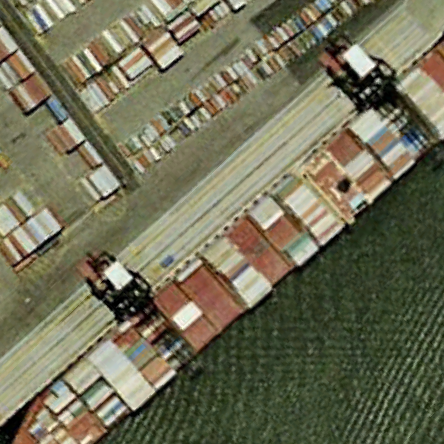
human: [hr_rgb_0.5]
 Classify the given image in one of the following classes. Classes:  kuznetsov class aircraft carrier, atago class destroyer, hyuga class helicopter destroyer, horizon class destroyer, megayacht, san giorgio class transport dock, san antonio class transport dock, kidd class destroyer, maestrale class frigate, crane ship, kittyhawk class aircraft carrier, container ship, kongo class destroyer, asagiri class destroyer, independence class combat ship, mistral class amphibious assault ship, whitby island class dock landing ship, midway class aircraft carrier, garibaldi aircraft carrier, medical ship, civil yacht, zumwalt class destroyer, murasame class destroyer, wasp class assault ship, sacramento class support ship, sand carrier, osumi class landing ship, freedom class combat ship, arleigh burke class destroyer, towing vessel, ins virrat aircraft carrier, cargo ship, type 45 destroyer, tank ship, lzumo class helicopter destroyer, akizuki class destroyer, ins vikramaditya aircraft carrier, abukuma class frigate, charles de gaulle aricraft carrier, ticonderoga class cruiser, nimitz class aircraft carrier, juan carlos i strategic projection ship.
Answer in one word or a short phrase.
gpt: Container ship